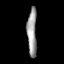
Tissue: prostate
Cell type: Epithelial cells
Senescence score: 0.3499
Nuclear area (px): 454
Mean DAPI intensity: 154.046